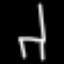
Label: chair